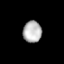
Tissue: lung
Cell type: Endothelial cells
Senescence score: 0.2414
Nuclear area (px): 393
Mean DAPI intensity: 180.74